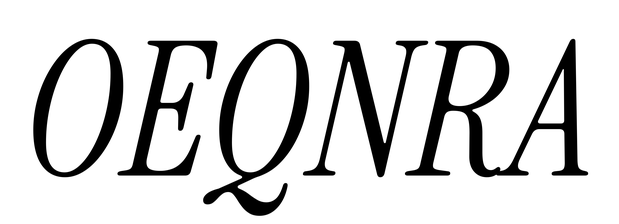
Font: InstrumentSerif-Italic